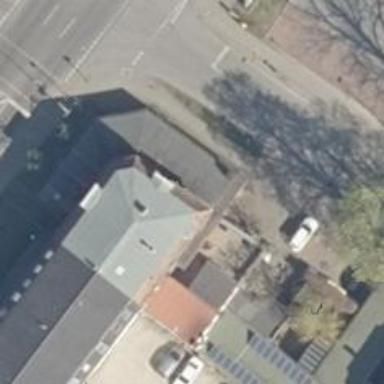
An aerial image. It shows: Restaurant.